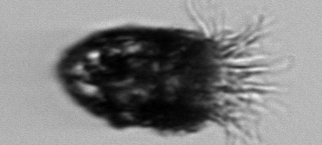
Label: Stenosemella_pacifica